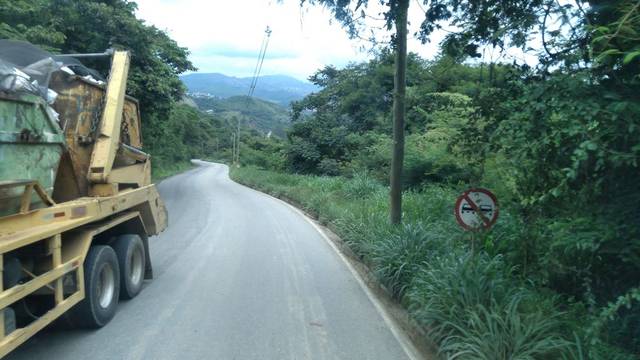
Region: Brazil
Coordinates: -19.858, -43.849